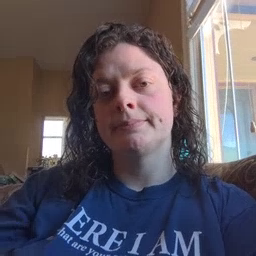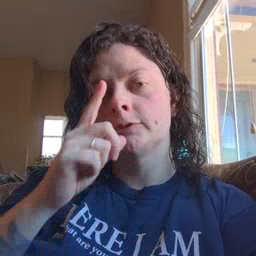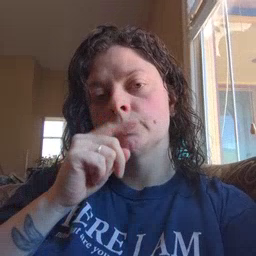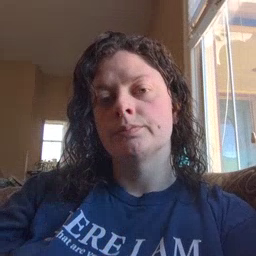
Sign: mouse